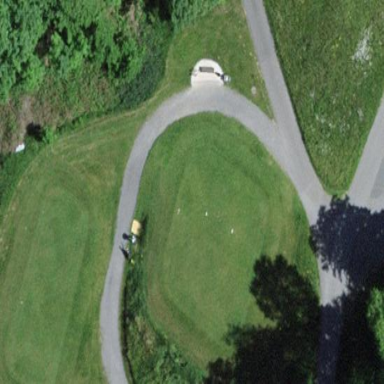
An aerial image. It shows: Grass area designated as golf tee.